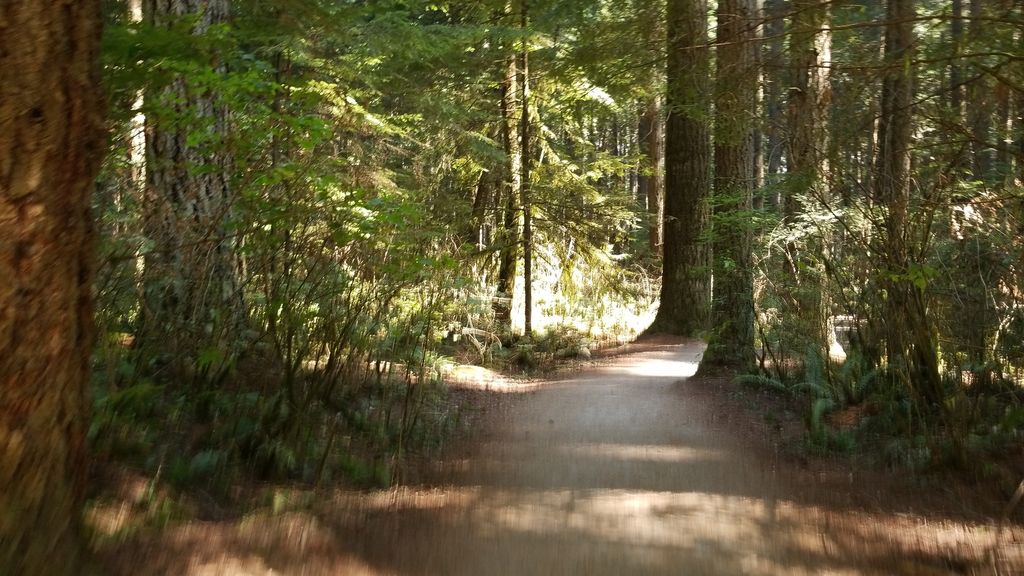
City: vancouver